Question: I have already read <URL> and this is not duplicate as the business rule specs are different here.
There are two tables, Invoices and Orders.
'''
Invoices
-> InvoiceID (Primary, Auto Number)
Orders
-> OrderID (Primary, Auto Number)
-> InvoiceID (FK InvoiceID of Invoices Table)
'''
Now the problem is, EF requires One to Many relationship for this association if names of properties are not same. If names of properties are same then it serves purpose of derived class, but here Order is not derived class or Invoice.
InvoiceID(s) are generated for every shopping cart, but OrderID(s) are only generated for paid invoices, so Every Order has InvoiceID but every Order does not have corresponding Invoice.
If I create a seperate table for this, then I have to write too much code to do it. Is there any way I can remove this restriction and let EF still process my model.
However, currently if I change the model as follow, it works
'''
Invoices
-> InvoiceID (Primary, Auto Number)
Orders
-> OrderID (Auto Number)
-> InvoiceID (Primary, FK InvoiceID of Invoices Table)
'''
But is this good practice? Because by definition InvoiceID of Orders table will certainly be unique, but we will be referring everywhere OrderID for comparison and lot of other references. I know I can index the property, but I dont feel this design is perfect.

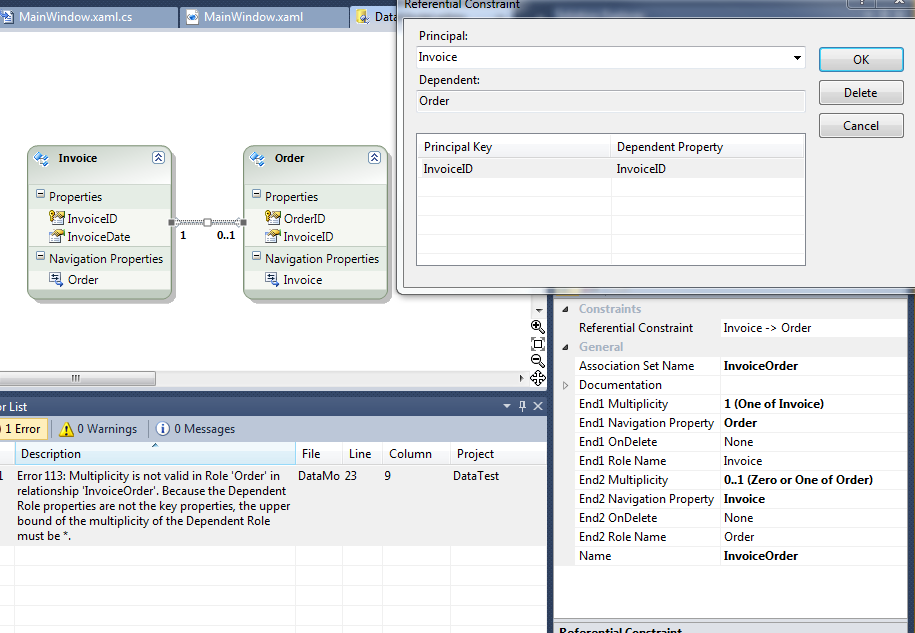
Answer: What seems to be the obvious solution here is to change the 1:* association between Invoice
and Order in the EDM into a 1:1 association. However, as you experienced, the mapping will not
validate when you have a between the two entities as in your model.
. This is the same type of association that we had in EF3.5, where foreign keys were not supported.
To turn the foreign key association into an independent association would mean removing the InvoiceID foreign key from the Order entity and recreating the association through mappings.
To make the change to the association, you'll need to do the following:
1. Delete the InvoiceID foreign key property from Order entity.
2. Select the Asscoation between Invoice and Order.
3. In the Properties window for the association, open the Referential Constraints by clicking the ellipses next to that property.
4. Delete the constraint by clicking the Delete button.
5. Right-click the association in the Designer and select Table Mapping from the context menu.
6. In the Mapping Details window, click the element to expose the drop-down.
7. From the drop-down, select Order. The mappings should populate automatically.
8. Return to the Properties window for the association.
9. For the property called "End2 Multiplicity," which currently has the value * Collection of Orders, change that property to 1 (One of Order) using its drop-down list.
10. Validate the model by right-clicking the design surface and choosing Validate. You will see that the error message related to this mapping is gone.
When encountering this problem in your application, you'll have to decide which is more important to your model and your application logic: the foreign key scalar (e.g., Order.InvoiceID) or being able to define a 1:1 association between one entity (Invoice) and another (Order) when they are joined through a foreign key (InvoiceID).
The good news is that the new EF4.0 will be still working with Independent Associations, just the Foreign key is not exposed. To get that you would have to go over to the navigation property (Invoice) and read its InvoiceID like the code below:
'''
Order order = context.Orders.First();
int invoiceID = order.Invoice.InvoiceID;
'''
Or you can use the code below to read it right on the Order entity withought having to Lazy Load or Eager Load the Invoice property:
'''
int invoiceID = order.InvoiceReference.EntityKey.EntityKeyValues[0].Value;
'''